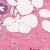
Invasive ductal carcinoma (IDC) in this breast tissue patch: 0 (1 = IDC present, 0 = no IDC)